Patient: sex M, age 51
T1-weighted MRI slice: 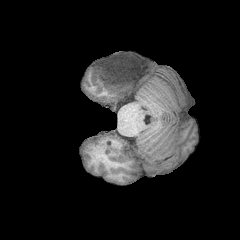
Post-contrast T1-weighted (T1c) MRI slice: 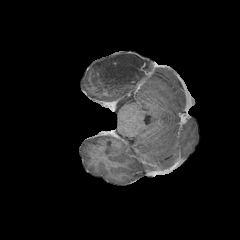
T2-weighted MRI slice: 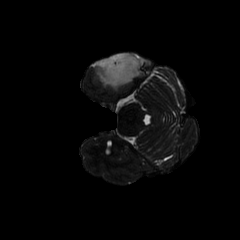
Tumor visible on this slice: yes
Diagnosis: Astrocytoma, IDH-mutant
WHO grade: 4